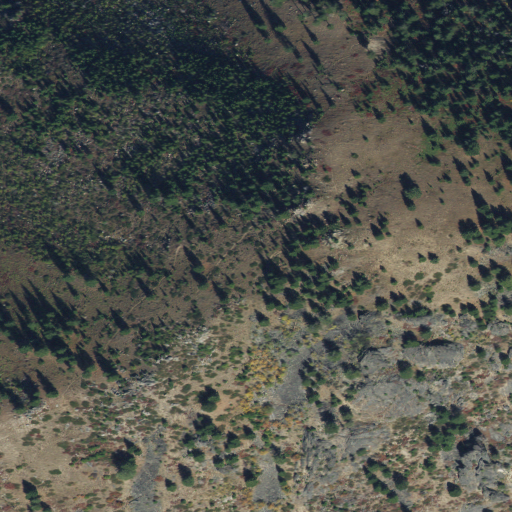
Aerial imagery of mountain in Idaho named Nelson Point containing shrub and evergreen forest